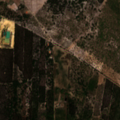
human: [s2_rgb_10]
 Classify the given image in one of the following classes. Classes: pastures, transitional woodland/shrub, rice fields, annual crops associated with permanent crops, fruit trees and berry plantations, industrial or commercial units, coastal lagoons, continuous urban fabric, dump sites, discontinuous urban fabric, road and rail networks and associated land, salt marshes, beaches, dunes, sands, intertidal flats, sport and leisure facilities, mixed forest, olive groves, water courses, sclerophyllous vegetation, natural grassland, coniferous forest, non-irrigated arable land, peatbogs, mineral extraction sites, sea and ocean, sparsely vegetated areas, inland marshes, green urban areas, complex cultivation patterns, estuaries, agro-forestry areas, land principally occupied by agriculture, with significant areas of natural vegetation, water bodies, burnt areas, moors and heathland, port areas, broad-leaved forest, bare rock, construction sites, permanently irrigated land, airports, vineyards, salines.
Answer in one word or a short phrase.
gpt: continuous urban fabric